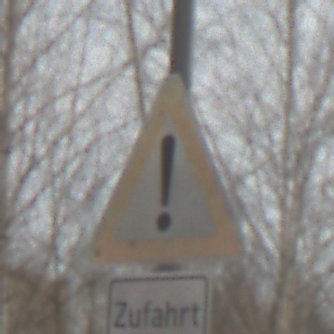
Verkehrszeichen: Gefahrenstelle
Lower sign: HinweiseAufGefahrenDurchVerbaleAngabe11
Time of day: MorningAfternoon
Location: Outdoor (Nature)
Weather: PartlyCloudy
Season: Winter
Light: Natural